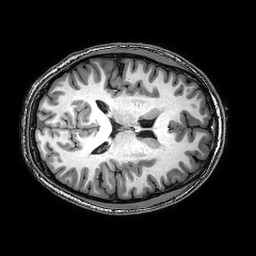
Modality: T1w
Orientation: axial
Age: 21
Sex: male
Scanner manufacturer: philips
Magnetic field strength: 3 T
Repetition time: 0.008272 s
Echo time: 0.00379 s